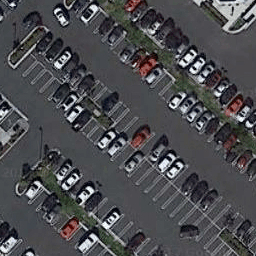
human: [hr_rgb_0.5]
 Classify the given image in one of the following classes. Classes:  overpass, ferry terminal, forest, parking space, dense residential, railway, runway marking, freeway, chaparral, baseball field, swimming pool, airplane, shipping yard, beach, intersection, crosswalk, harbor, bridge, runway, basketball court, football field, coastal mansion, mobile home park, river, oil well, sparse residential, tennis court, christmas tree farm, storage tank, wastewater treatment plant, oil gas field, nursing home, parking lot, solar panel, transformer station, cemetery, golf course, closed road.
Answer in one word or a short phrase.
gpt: parking lot